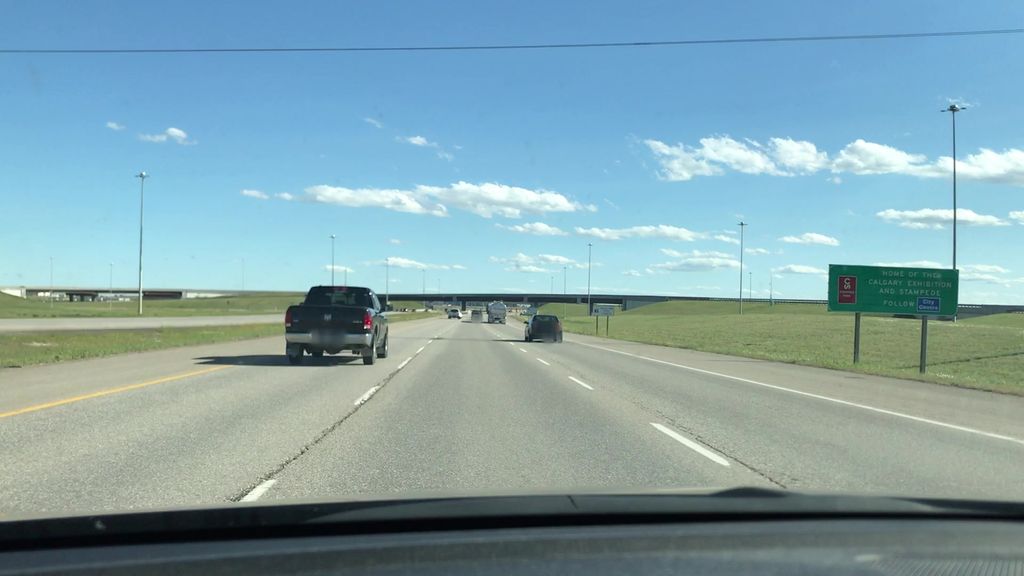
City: calgary